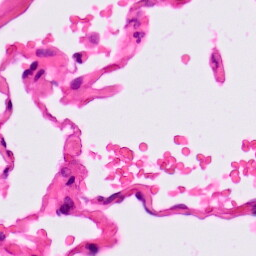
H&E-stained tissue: Lung